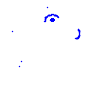
Particle: pion